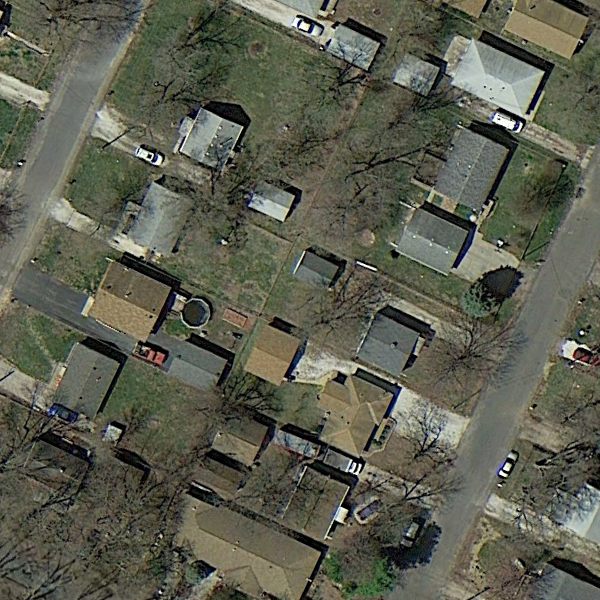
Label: MediumResidential